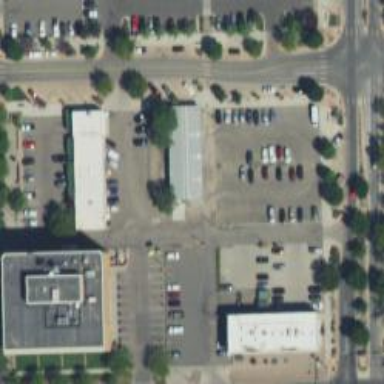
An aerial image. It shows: Parking space is available.